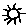
Label: sun